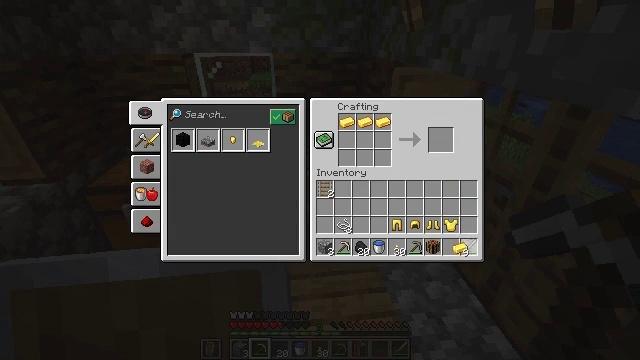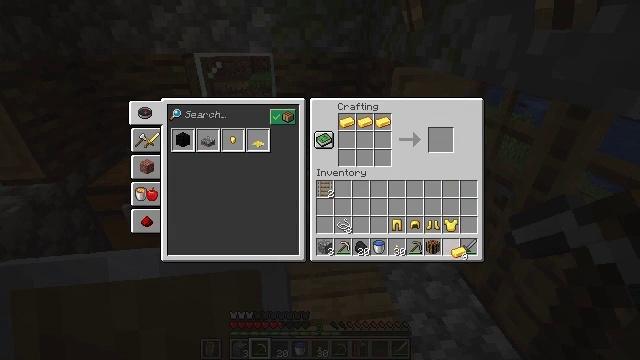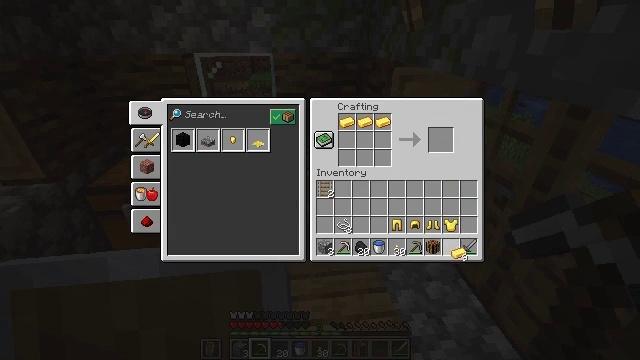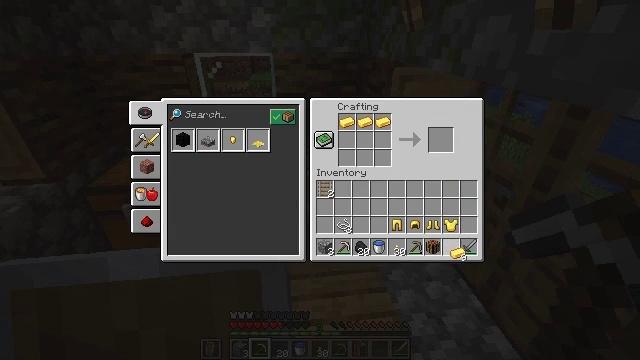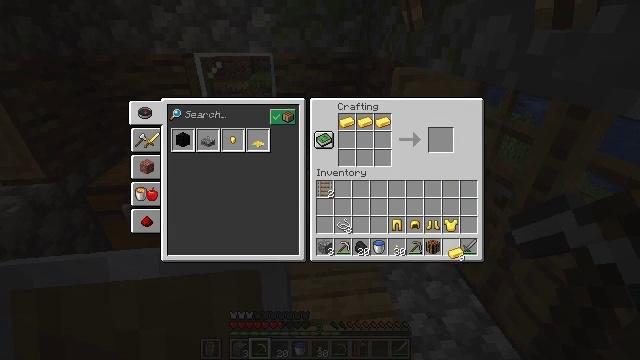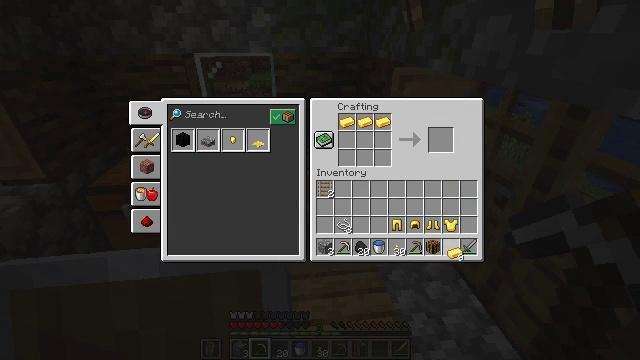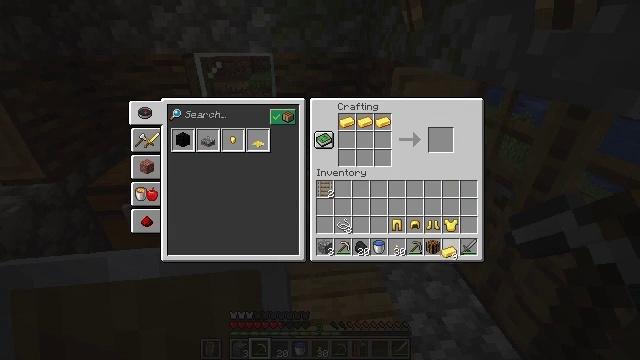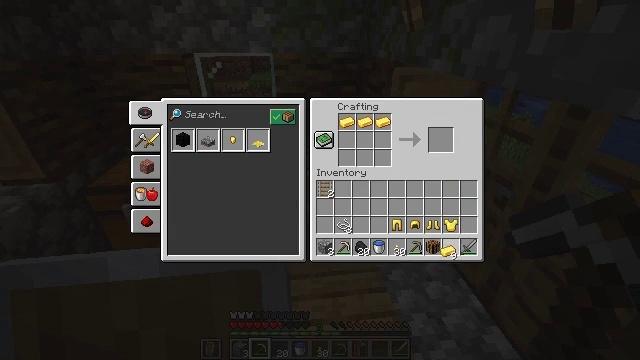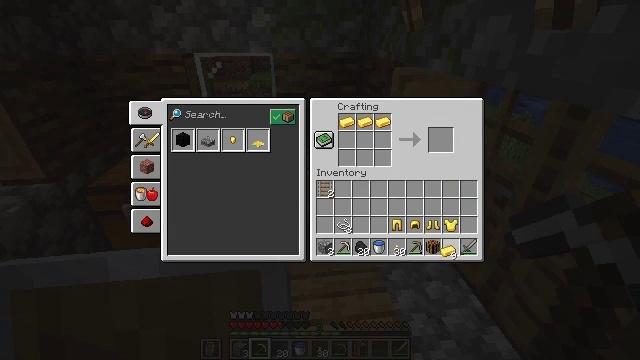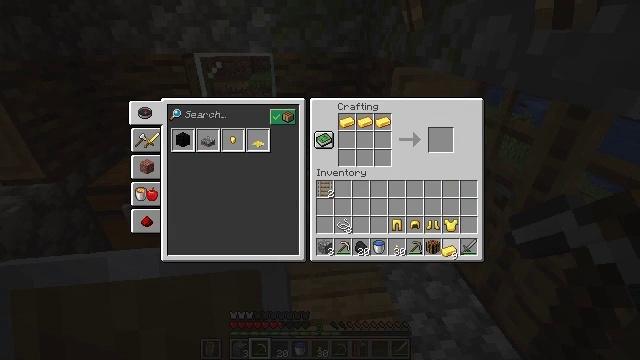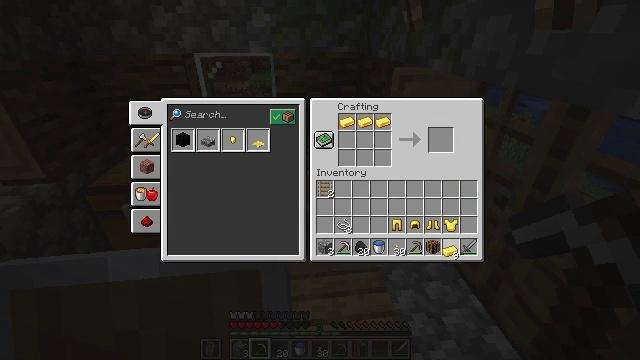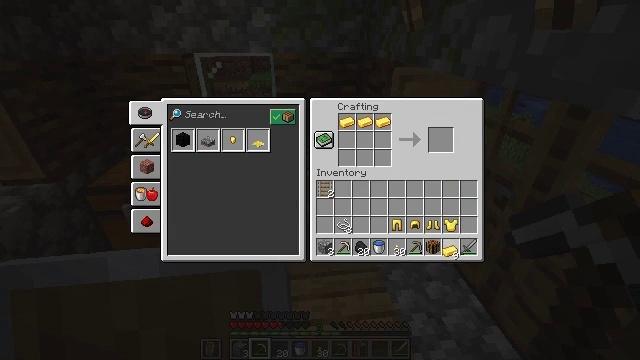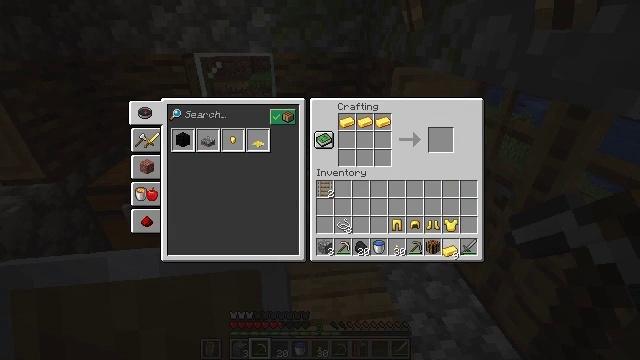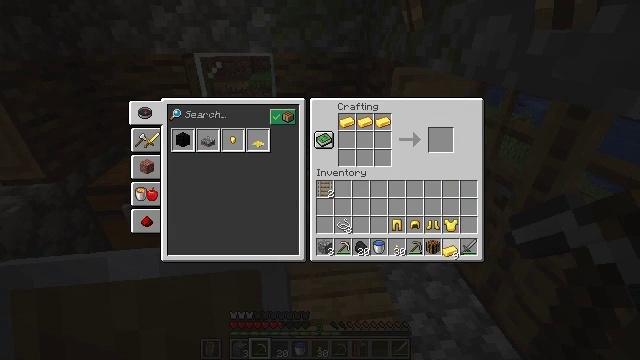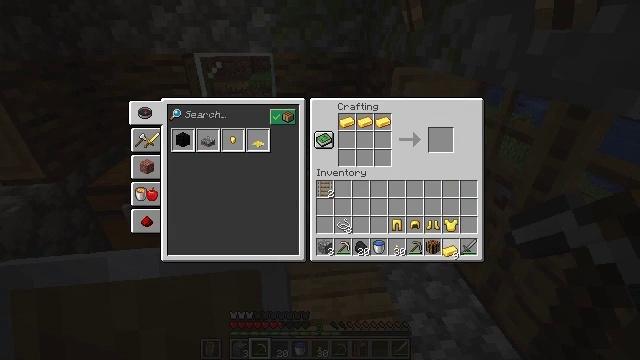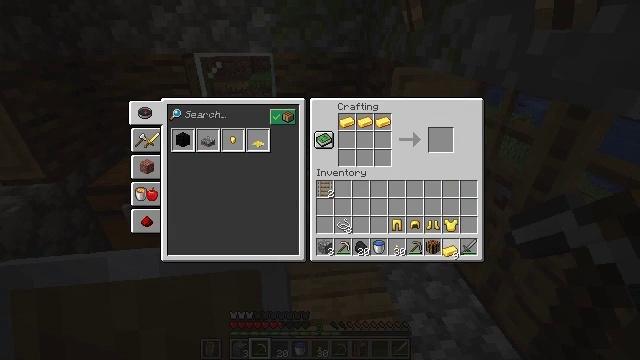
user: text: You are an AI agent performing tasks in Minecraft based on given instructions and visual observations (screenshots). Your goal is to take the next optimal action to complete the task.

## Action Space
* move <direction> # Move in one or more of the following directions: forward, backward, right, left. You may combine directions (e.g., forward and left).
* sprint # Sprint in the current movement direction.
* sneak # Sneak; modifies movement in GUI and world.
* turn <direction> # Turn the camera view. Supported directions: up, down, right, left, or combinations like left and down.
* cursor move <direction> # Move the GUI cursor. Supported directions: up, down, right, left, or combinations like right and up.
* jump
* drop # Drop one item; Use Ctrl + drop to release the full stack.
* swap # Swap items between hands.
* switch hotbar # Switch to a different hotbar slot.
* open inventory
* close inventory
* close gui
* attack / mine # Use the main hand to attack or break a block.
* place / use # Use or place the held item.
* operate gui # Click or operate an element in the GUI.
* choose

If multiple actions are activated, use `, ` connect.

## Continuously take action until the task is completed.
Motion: motion action
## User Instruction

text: Retrieve the stripped oak log.
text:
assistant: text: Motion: no_op
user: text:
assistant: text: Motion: no_op
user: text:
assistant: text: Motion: no_op
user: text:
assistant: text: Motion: no_op
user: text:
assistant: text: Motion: no_op
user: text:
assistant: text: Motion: no_op
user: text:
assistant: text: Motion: no_op
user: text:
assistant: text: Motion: no_op
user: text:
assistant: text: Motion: no_op
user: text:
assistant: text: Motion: no_op
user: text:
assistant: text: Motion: no_op
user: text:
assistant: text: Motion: attack / mine
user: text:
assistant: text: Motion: attack / mine
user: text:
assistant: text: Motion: attack / mine
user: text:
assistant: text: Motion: attack / mine
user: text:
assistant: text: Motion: no_op
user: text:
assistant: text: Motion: no_op
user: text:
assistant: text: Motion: no_op
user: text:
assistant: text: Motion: no_op
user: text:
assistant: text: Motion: no_op
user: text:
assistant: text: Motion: no_op
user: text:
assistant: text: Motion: turn left
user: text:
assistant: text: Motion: turn left
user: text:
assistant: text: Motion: turn left
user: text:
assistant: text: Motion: no_op
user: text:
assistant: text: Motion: no_op
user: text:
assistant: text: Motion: no_op
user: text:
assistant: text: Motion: no_op
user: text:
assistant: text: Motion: no_op
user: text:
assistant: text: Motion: no_op